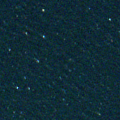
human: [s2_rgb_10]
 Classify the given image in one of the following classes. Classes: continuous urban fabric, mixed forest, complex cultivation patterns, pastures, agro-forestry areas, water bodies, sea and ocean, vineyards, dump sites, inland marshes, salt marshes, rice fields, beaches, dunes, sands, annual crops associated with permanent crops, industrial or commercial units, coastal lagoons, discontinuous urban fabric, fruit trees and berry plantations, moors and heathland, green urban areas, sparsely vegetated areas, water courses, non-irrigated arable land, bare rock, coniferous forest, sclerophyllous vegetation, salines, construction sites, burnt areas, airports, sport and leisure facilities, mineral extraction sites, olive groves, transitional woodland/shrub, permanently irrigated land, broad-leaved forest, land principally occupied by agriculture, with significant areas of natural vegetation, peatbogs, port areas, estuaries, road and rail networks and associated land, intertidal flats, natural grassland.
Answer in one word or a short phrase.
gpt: sea and ocean